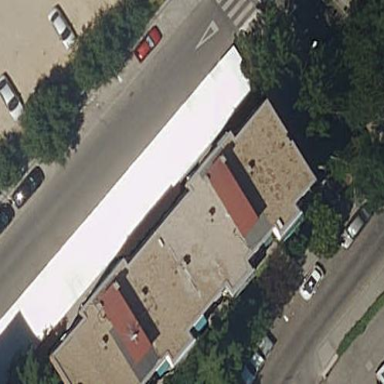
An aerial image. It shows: View of apartment building.